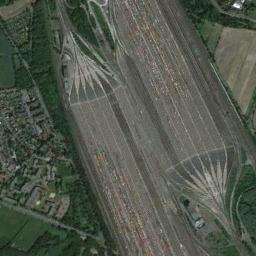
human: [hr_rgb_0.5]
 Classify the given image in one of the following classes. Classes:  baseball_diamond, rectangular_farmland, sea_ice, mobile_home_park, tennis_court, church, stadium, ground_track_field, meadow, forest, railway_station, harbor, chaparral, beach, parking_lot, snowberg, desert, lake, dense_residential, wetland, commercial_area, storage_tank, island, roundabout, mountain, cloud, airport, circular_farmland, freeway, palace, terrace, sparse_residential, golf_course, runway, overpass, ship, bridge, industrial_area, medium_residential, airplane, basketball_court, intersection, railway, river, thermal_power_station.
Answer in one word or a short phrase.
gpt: railway_station